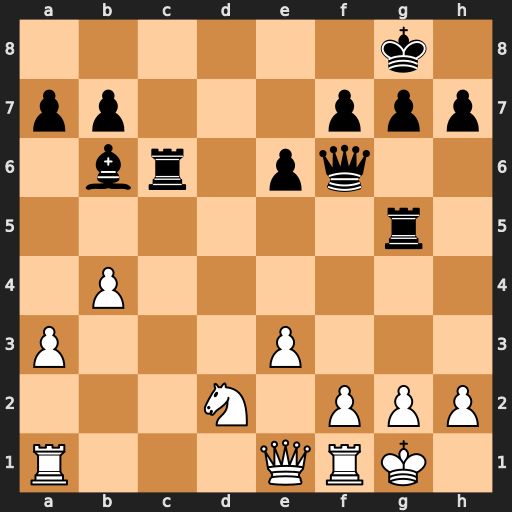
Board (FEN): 6k1/pp3ppp/1br1pq2/6r1/1P6/P3P3/3N1PPP/R3QRK1
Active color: w
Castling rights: -
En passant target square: -
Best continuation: Ne4 Qg6 Nxg5